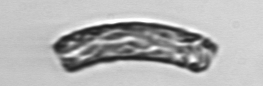
Label: Guinardia_striata